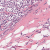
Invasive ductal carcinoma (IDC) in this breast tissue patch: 1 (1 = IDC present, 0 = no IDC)